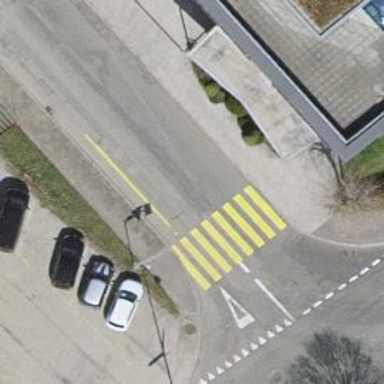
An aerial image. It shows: Marked zebra crossing with visible markings.